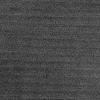
Atmospheric dust classification: dusty